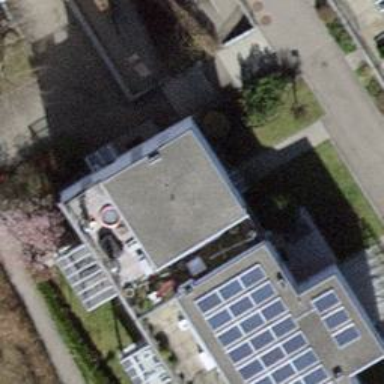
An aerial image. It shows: Residential building with flat roof.